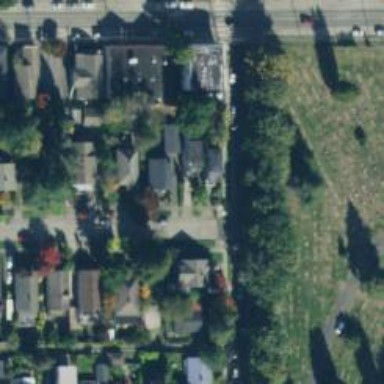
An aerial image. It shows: Residential road with separate sidewalk.